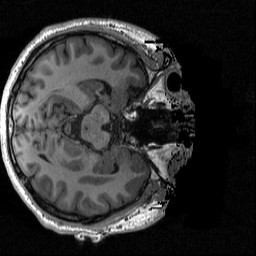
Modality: T1w
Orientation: axial
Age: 23
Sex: male
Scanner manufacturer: siemens
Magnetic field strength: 3 T
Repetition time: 2.3 s
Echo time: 0.00298 s